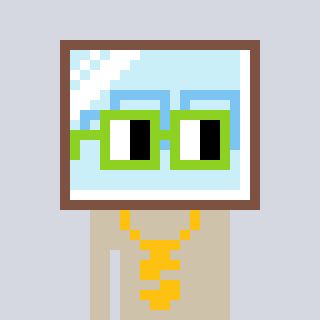
a pixel art character with square light green glasses, a mirror-shaped head and a bege-colored body on a cool background